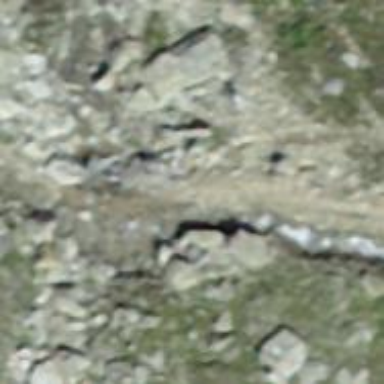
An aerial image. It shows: Path.